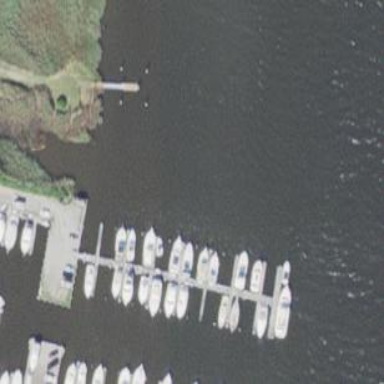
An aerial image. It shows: Man-made pier.